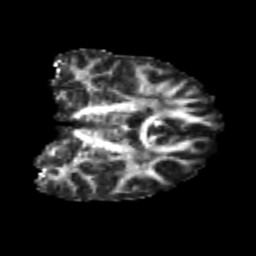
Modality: FA
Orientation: coronal
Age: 20
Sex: male
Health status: healthy
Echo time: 0.074 s